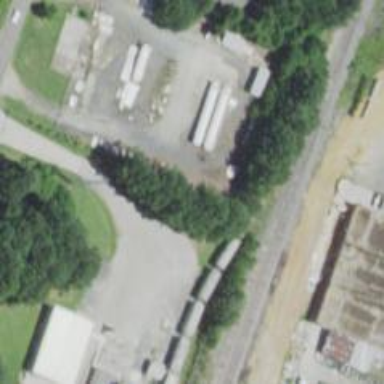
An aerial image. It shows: Rail spur service.